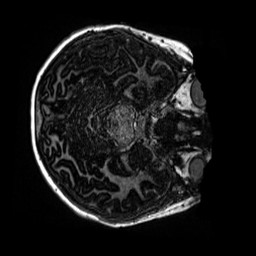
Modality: MP2RAGE
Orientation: axial
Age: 13
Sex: male
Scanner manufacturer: siemens
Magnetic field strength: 3 T
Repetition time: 4 s
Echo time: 0.00299 s